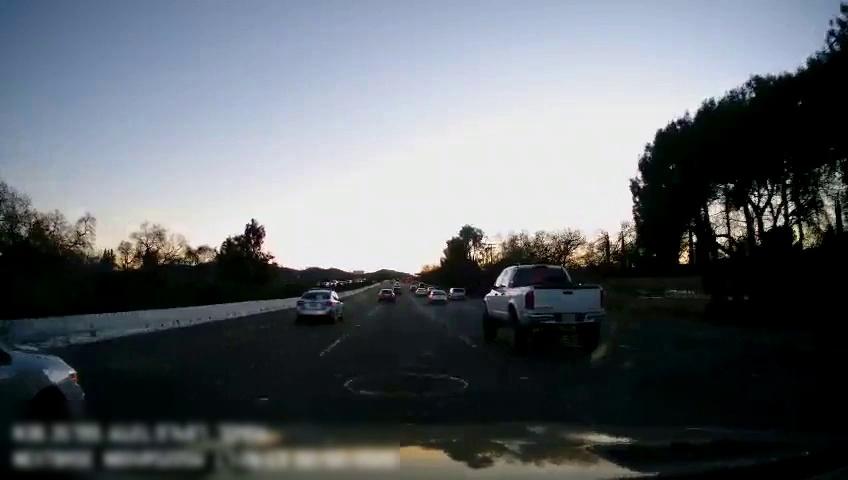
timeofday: Day
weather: Cloudy
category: Drivable Space
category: Vehicles | Car
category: Vehicles | Truck
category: Vehicles | Car
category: Vehicles | Car
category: Vehicles | Van
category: Vehicles | Car
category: Vehicles | Car
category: Lanes | Current Lane
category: Lanes | Current Lane